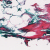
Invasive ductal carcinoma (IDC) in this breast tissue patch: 0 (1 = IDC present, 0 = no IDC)